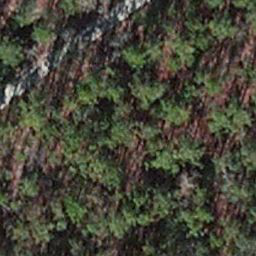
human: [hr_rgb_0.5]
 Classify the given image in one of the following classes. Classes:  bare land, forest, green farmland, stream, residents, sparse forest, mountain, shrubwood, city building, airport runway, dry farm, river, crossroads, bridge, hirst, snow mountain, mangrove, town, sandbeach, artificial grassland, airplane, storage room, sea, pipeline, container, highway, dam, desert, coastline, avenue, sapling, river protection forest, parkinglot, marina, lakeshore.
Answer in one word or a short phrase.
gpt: sapling